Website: bh-photo
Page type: receipt
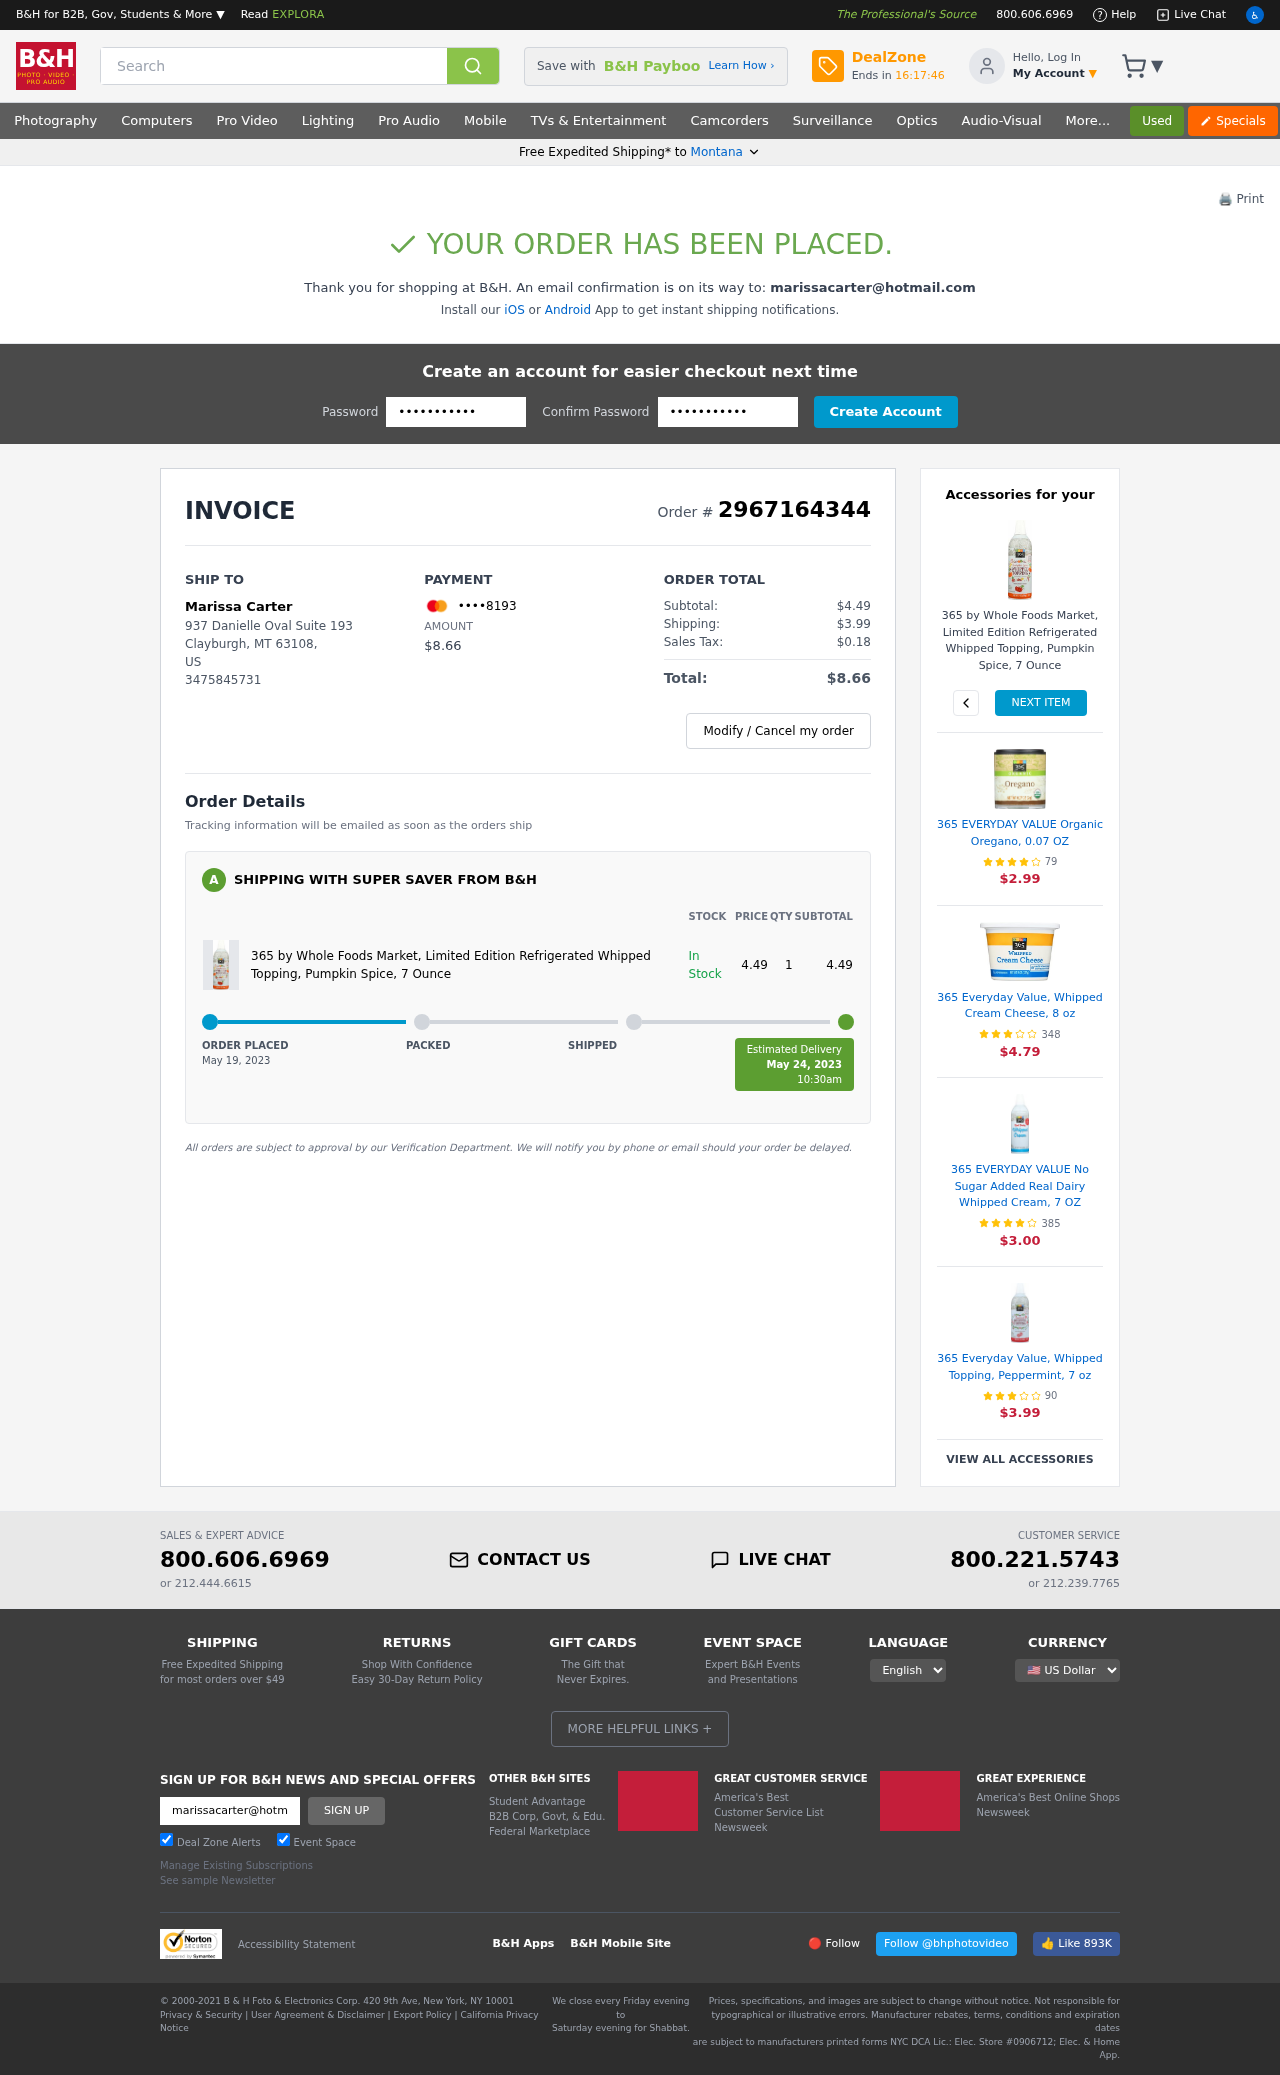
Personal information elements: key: PII_CARD_LAST4
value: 8193
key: PII_CITY
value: Clayburgh
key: PII_EMAIL
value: marissacarter@hotmail.com
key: PII_FULLNAME
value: Marissa Carter
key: PII_PHONE
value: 3475845731
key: PII_POSTCODE
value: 63108
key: PII_STATE
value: Montana
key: PII_STATE_ABBR
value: MT
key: PII_STREET
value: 937 Danielle Oval Suite 193
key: PII_COUNTRY_CODE
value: US
Product elements: key: PRODUCT1_NAME
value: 365 by Whole Foods Market, Limited Edition Refrigerated Whipped Topping, Pumpkin Spice, 7 Ounce
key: PRODUCT1_PRICE
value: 4.49
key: PRODUCT1_QUANTITY
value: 1
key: PRODUCT1_NAME2
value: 365 by Whole Foods Market, Limited Edition Refrigerated Whipped Topping, Pumpkin Spice, 7 Ounce
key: PRODUCT2_NAME
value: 365 EVERYDAY VALUE Organic Oregano, 0.07 OZ
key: PRODUCT2_NUM_RATINGS
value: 79
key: PRODUCT2_PRICE
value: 2.99
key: PRODUCT3_NAME
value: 365 Everyday Value, Whipped Cream Cheese, 8 oz
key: PRODUCT3_NUM_RATINGS
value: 348
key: PRODUCT3_PRICE
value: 4.79
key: PRODUCT4_NAME
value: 365 EVERYDAY VALUE No Sugar Added Real Dairy Whipped Cream, 7 OZ
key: PRODUCT4_NUM_RATINGS
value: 385
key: PRODUCT4_PRICE
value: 3.00
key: PRODUCT5_NAME
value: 365 Everyday Value, Whipped Topping, Peppermint, 7 oz
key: PRODUCT5_NUM_RATINGS
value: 90
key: PRODUCT5_PRICE
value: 3.99
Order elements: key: ORDER_ID
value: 2967164344
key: ORDER_TOTAL
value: $8.66
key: ORDER_SUBTOTAL
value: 4.49
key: ORDER_SUBTOTAL
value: $4.49
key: ORDER_SHIPPING_COST
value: $3.99
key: ORDER_TAX
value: $0.18
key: ORDER_DATE
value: May 19, 2023
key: ORDER_DELIVERY_DATE
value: May 24, 2023
Search elements: key: HEADER_SEARCH
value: Search